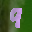
Label: 9